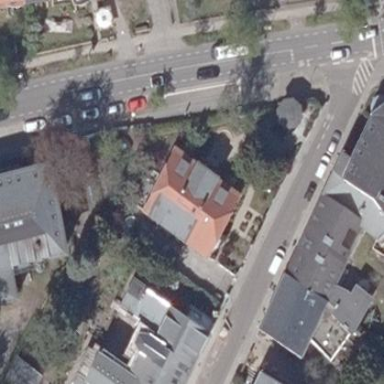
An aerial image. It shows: Historic detached building with half-hipped roof made of red roof tiles. The building has antique white color scheme.